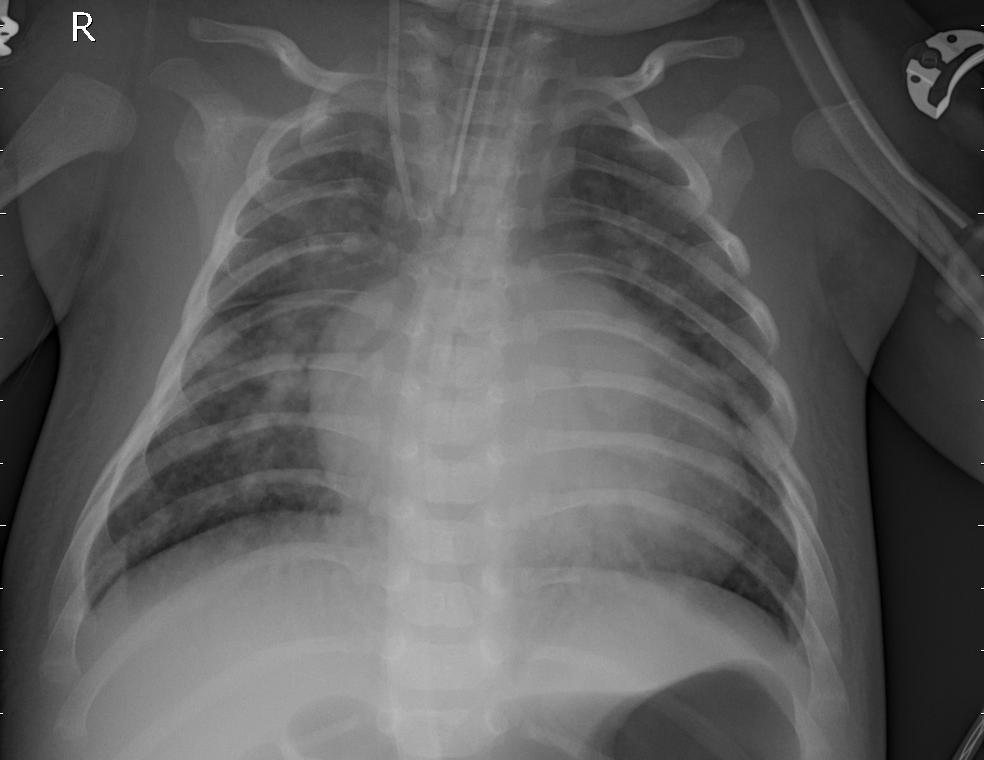
Diagnosis: PNEUMONIA